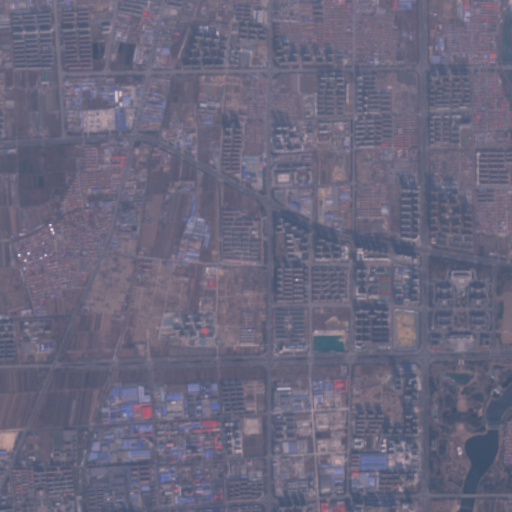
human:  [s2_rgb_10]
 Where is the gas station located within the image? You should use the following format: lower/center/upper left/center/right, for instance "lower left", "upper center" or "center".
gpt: The gas station is located in the upper left of the image.
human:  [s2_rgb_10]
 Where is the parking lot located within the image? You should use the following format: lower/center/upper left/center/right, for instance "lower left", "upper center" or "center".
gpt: The parking lot is located in the center of the image.
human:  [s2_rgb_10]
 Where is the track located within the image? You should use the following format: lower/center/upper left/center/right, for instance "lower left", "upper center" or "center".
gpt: There is no track in the image.